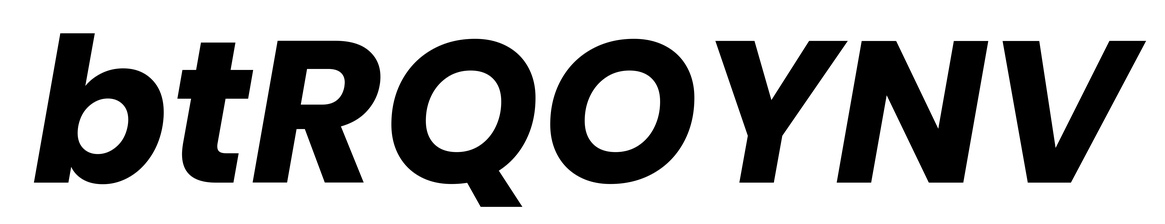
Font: Poppins-BoldItalic